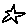
Label: star